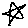
Label: star